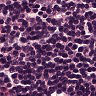
Metastatic tissue present: no